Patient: sex M, age 48
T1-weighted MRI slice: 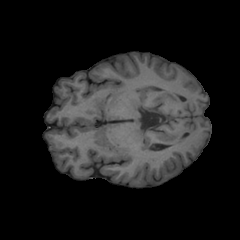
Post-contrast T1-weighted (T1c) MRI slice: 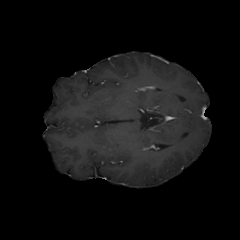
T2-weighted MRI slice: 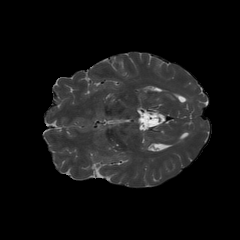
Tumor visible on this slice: no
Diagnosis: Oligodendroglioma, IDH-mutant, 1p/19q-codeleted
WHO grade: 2